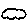
Label: cloud